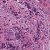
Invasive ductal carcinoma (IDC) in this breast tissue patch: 1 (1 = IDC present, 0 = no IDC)